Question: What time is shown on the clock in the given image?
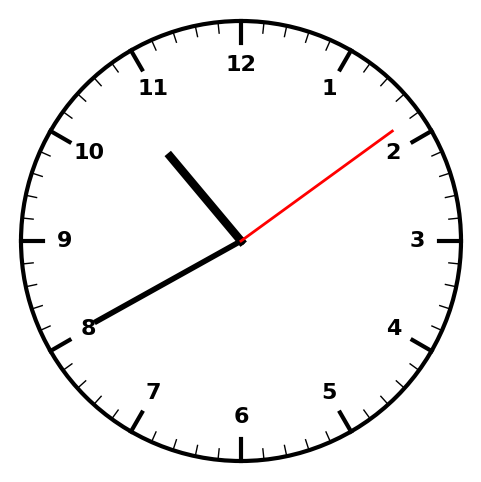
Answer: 10:40:09